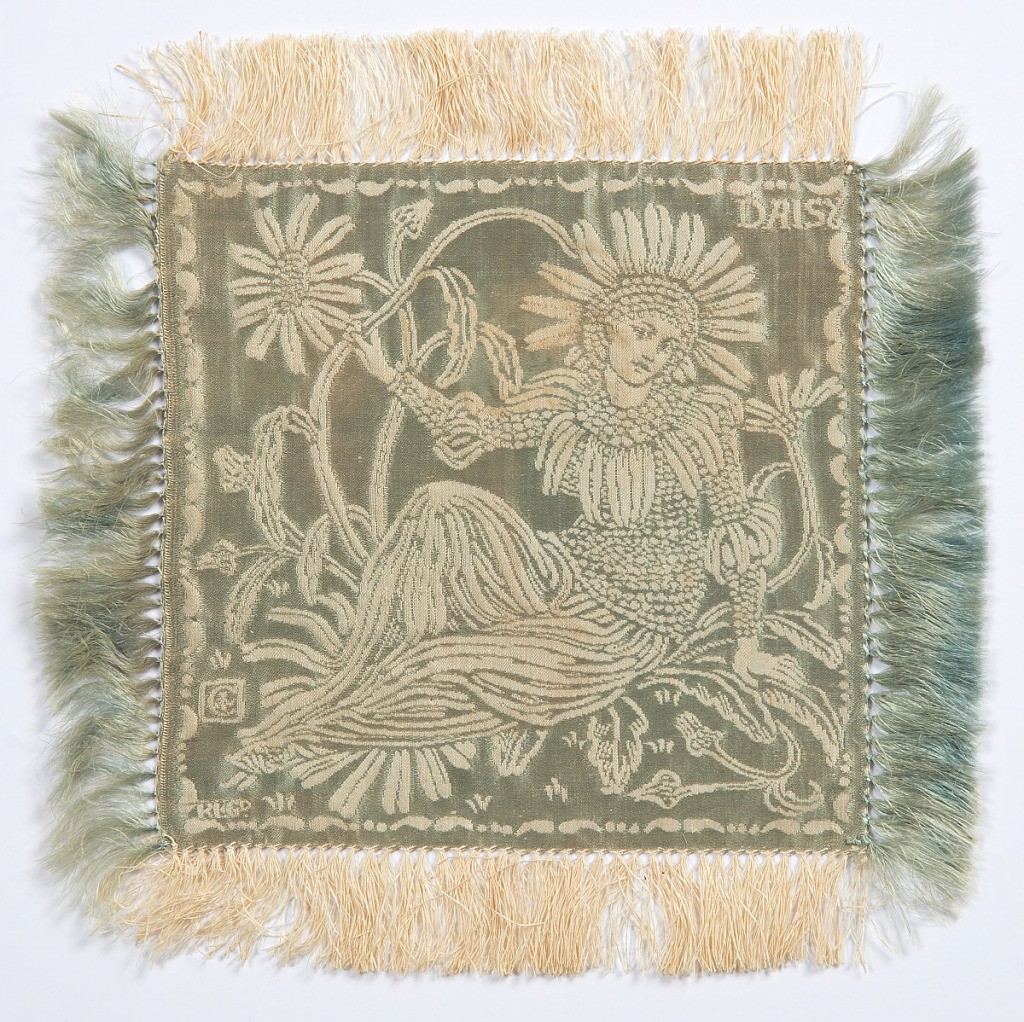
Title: Flora's Retinue: Daisy
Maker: Walter Crane, English, 1845–1915
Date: ca. 1891
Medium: linen warp, silk weft Technique: 4 & 1 satin damask
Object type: Doily
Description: Small square doily, fringed on all sides, with an ivory linen warp and a gray-green silk weft. A figure of a woman dressed as a daisy with daisies surrounding her, and the word DAISY in the upper right corner, all appearing in ivory on a gray-green ground. A set of six, the doilies would have been used on the table as part of a dessert service.